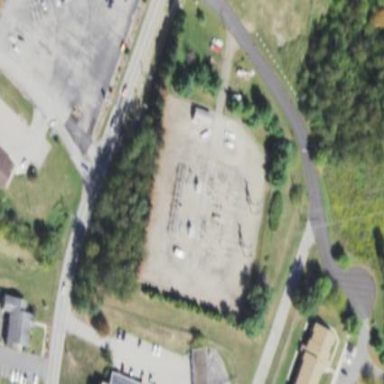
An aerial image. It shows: Substation surrounded by fence.